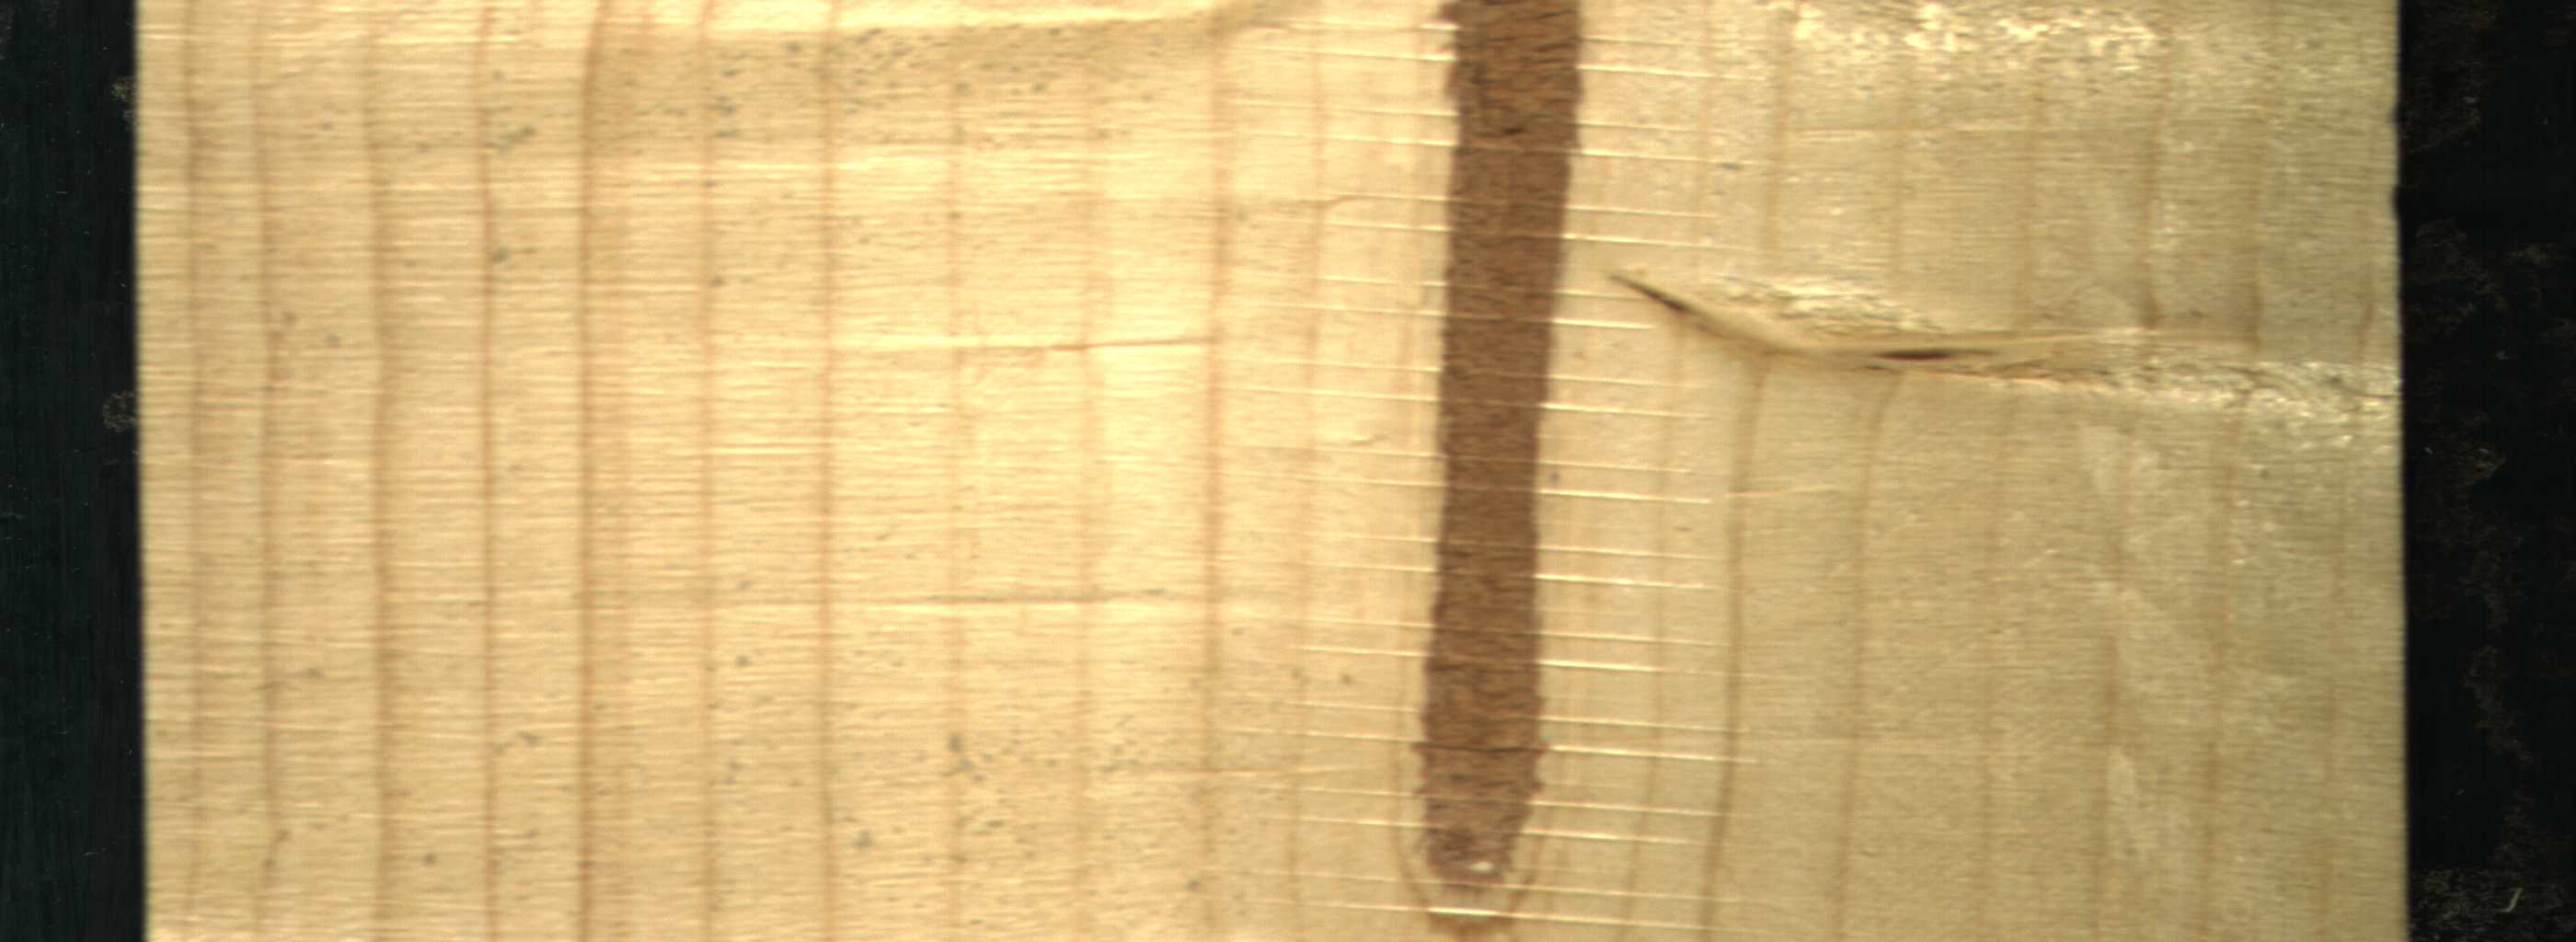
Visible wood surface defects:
Marrow
Live_Knot